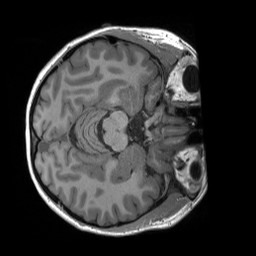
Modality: T1w
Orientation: axial
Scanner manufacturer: siemens
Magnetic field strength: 3 T
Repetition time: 2.4 s
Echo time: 0.00224 s